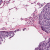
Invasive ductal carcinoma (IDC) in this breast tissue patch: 1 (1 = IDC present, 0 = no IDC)